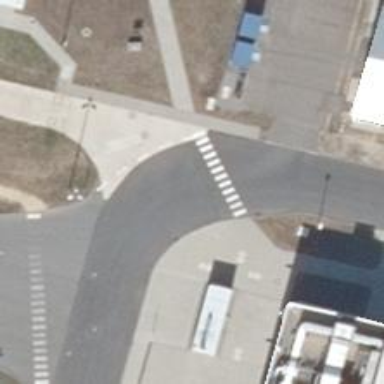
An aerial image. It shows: Marked crossing on footway.